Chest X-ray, AP view. Patient: 42 years old, sex M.
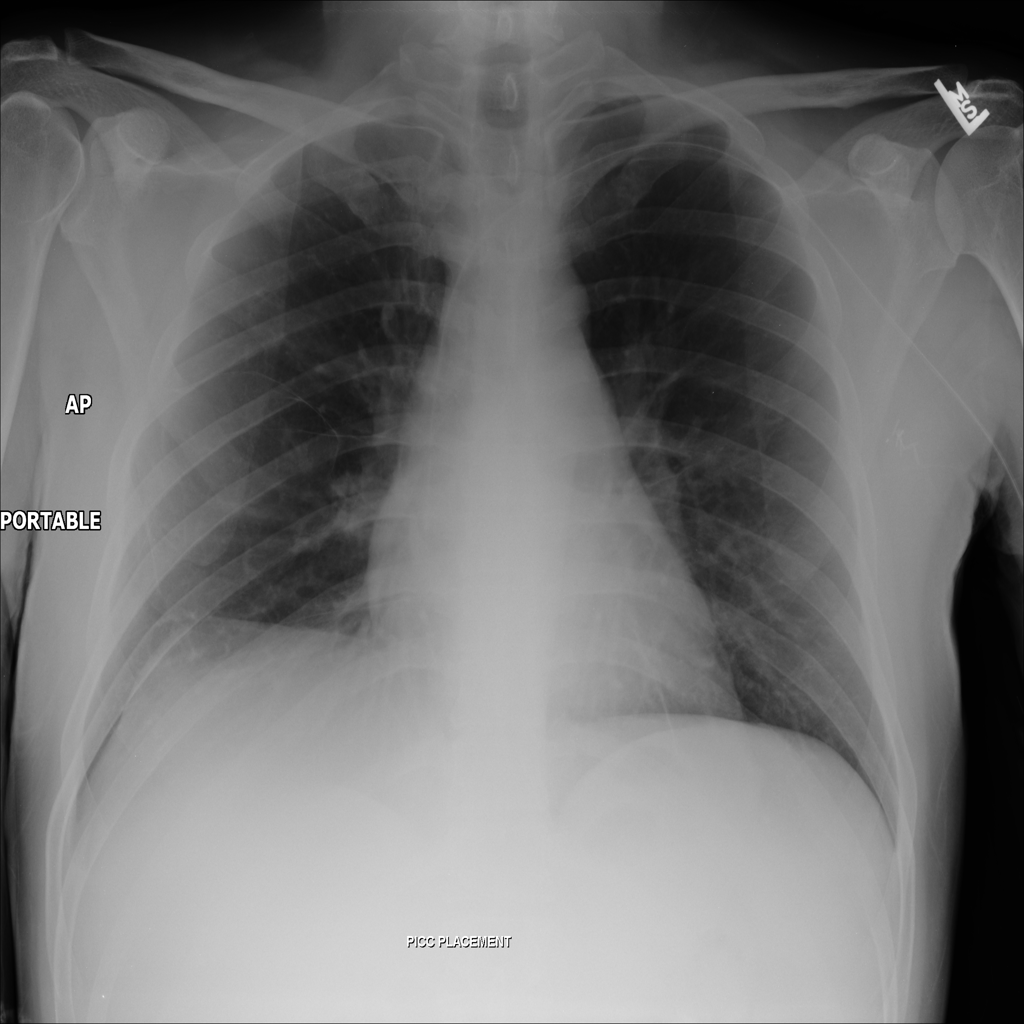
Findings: No Finding